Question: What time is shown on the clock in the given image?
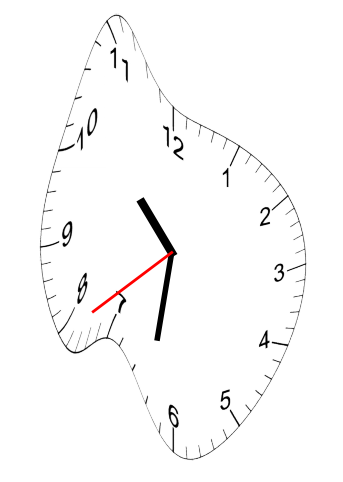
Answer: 10:31:39